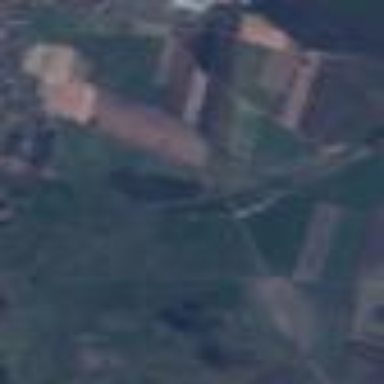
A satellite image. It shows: Picturesque farmland scene.